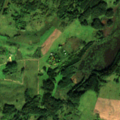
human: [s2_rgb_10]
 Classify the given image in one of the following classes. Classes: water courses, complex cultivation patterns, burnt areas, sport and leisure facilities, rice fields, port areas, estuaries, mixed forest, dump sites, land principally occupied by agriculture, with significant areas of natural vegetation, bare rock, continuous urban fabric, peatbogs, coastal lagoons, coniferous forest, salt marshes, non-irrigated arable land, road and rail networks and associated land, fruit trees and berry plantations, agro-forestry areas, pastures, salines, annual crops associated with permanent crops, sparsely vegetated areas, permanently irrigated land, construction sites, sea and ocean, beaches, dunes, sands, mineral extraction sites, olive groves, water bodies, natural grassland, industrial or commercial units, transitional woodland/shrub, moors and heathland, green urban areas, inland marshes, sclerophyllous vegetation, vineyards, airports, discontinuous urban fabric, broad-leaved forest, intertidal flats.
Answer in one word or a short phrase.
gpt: pastures, land principally occupied by agriculture, with significant areas of natural vegetation, broad-leaved forest, transitional woodland/shrub